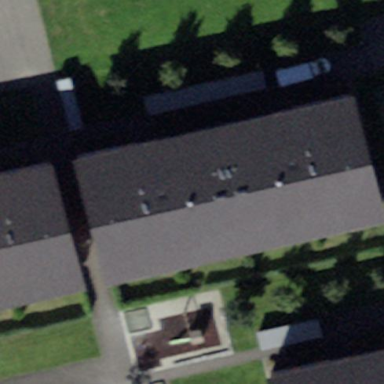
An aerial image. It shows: View of apartment building.